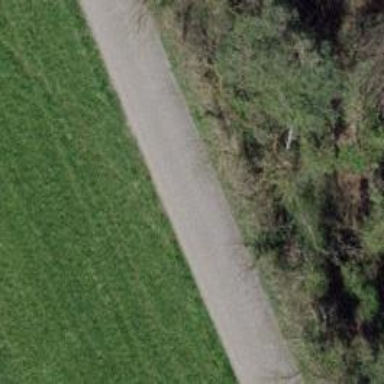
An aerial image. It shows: Smoothly paved residential road.